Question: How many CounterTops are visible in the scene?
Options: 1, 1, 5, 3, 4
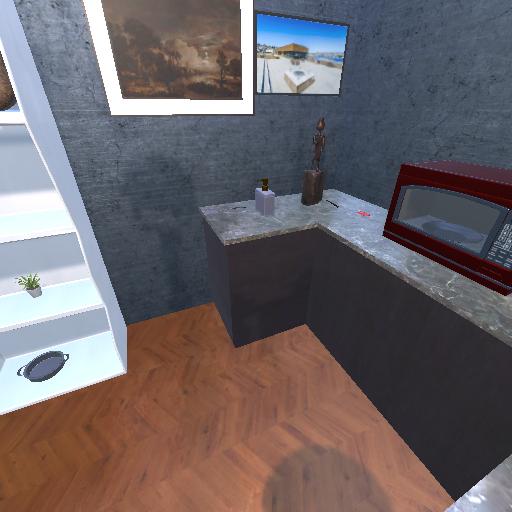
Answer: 1